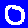
Digit: 0